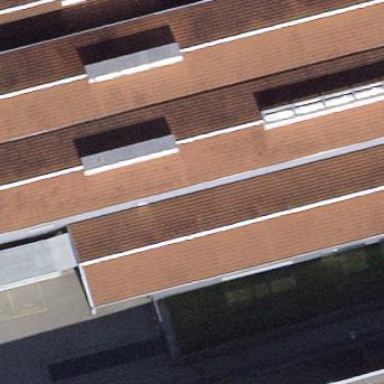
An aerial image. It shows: Building with gabled roof.